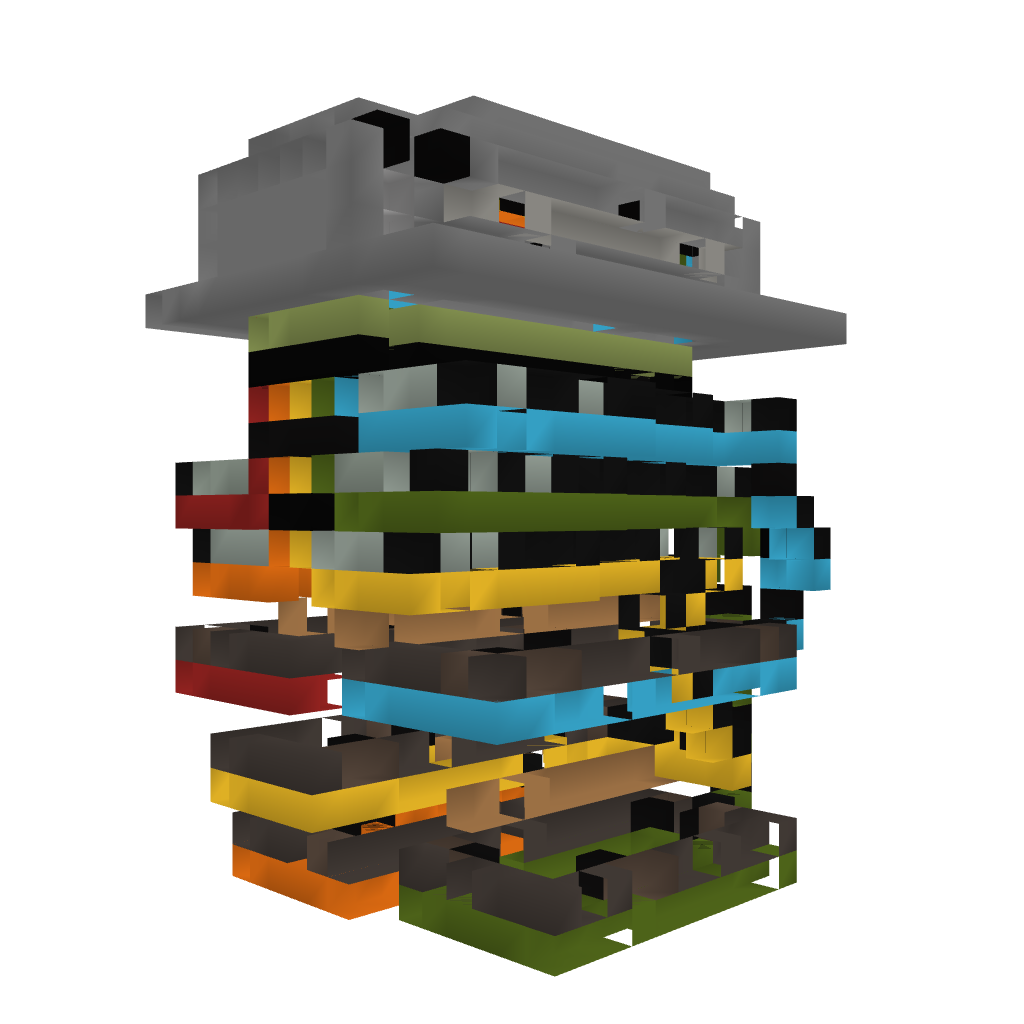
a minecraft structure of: Rainbow Run 5 Lane